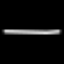
Label: line